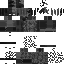
A female skeleton skin with dark skin, wearing brown helmet dressed in a black robe top and black pants, featuring a closed mouth.